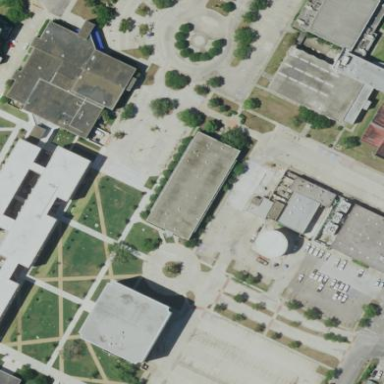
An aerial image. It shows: College building.